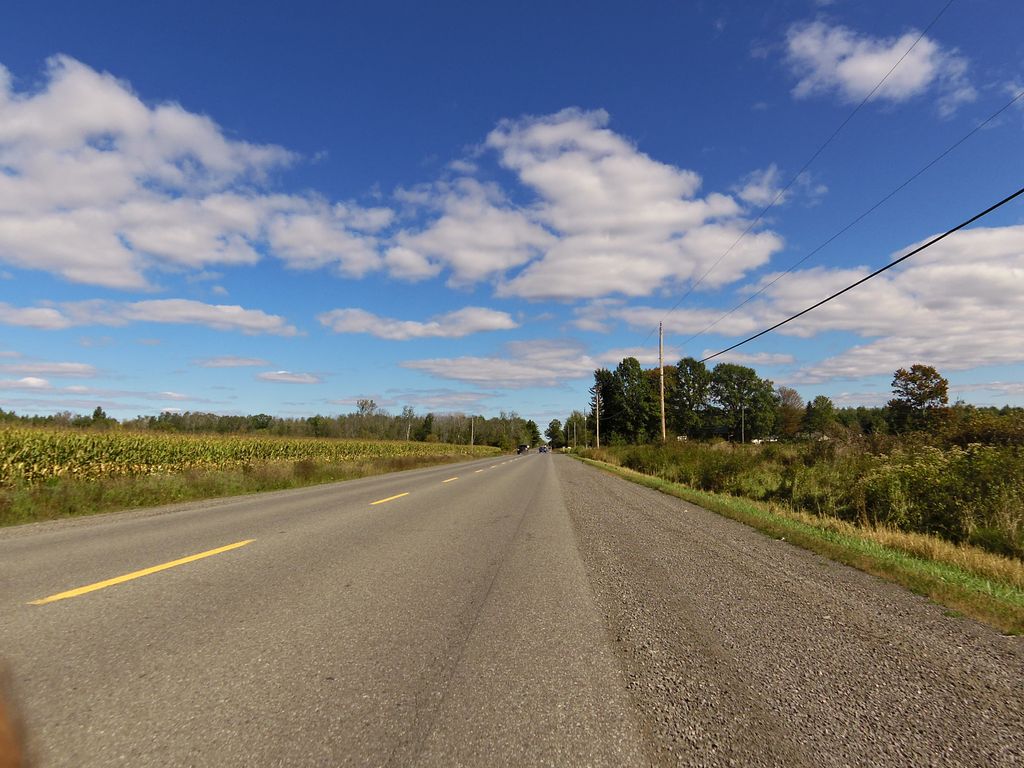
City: ottawa-gatineau